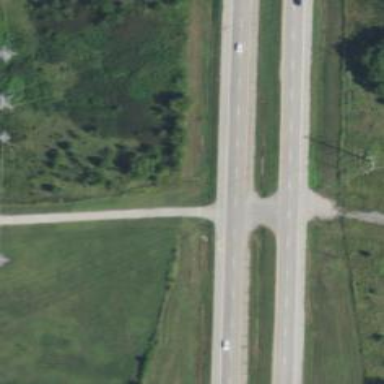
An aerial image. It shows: Trunk link highway.